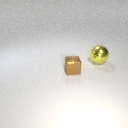
large yellow metal sphere to the right of small brown metal cube